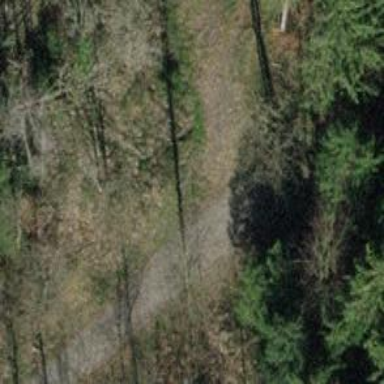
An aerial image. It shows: Track with grade2 tracktype.